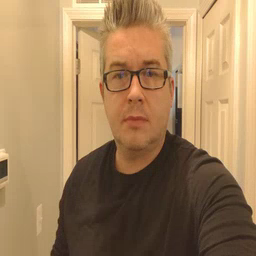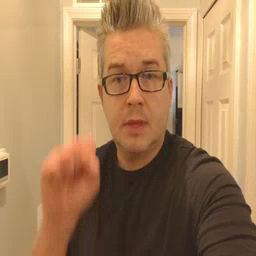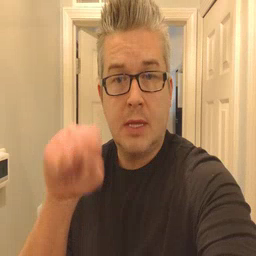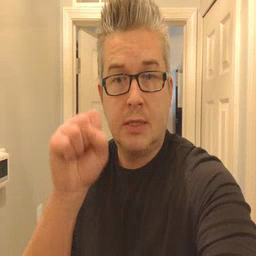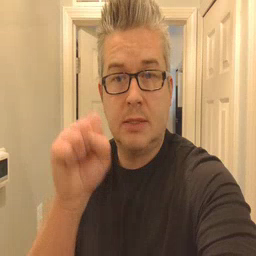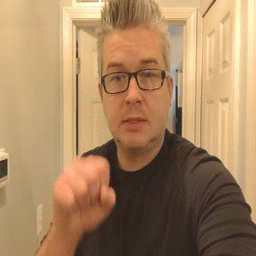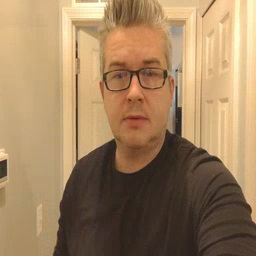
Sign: yes